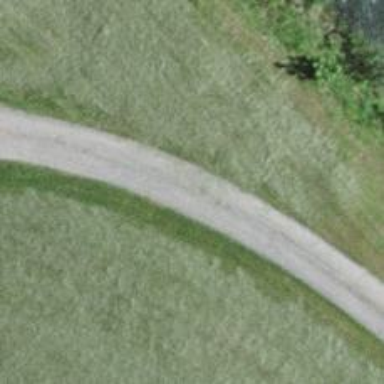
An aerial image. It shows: Track with pebblestone surface.